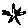
Label: star